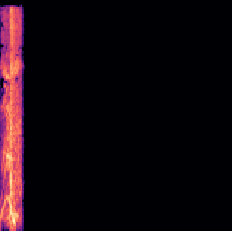
Sound class: Person sneeze